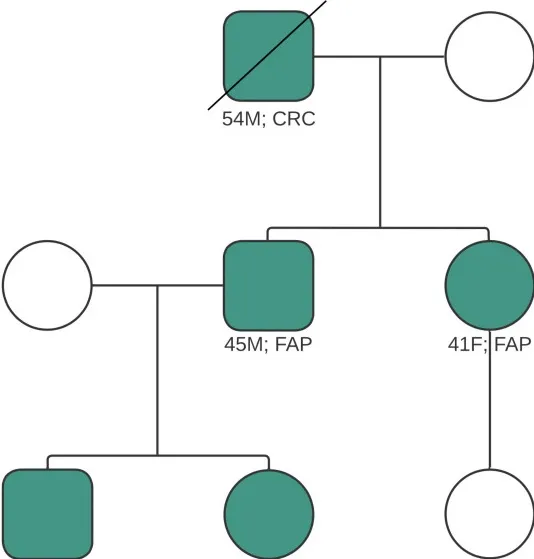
Pedigree of patient's family, illustrating family members affected and/or diagnosed with FAP, CRC. Index case indicated by arrow. Diagonal line indicates deceased relative. CRC, colorectal carcinoma; FAP, familial adenomatous polyposis; MB, medulloblastoma; M, male; F, female.
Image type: pathology (giemsa)